高一 · 立体几何学
如图所示的平面中阴影部分绕中间轴旋转一周, 形成的几何体形状为( )

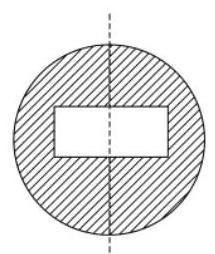
一个球体

B. 一个球体中间挖去一个圆柱

C. 一个圆柱

D. 一个球体中间挖去一个长方体
答案: B
解析: 圆面绕着直径所在的轴, 旋转而形成球, 矩形绕着轴旋转而形成圆柱. 故选 B.